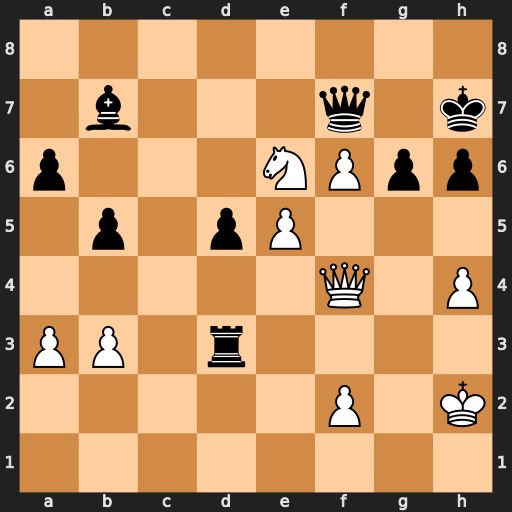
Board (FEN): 8/1b3q1k/p3NPpp/1p1pP3/5Q1P/PP1r4/5P1K/8
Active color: w
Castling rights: -
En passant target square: -
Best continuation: Nc5 Bc8 Nxd3